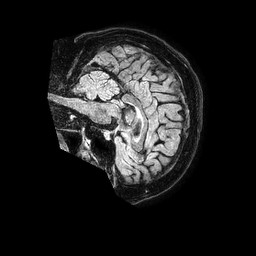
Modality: FLAIR
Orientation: sagittal
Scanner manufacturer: philips
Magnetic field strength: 1.5 T
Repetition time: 4.8 s
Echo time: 0.3 s